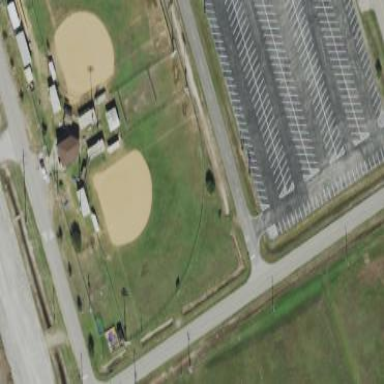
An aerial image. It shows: Softball pitch for leisure and sport activities.